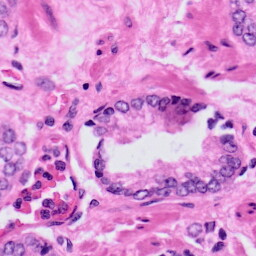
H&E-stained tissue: Prostate